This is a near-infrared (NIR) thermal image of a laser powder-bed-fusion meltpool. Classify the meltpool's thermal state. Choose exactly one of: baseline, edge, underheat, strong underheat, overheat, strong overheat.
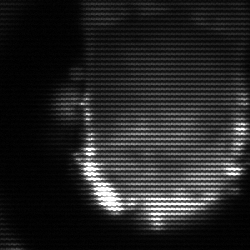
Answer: baseline